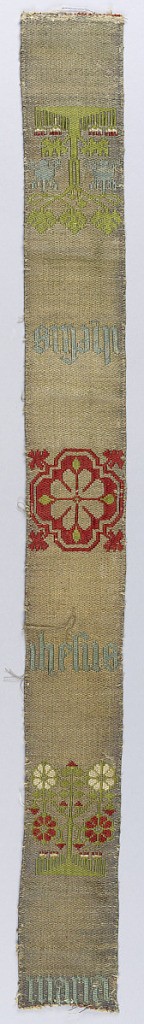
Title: Orphrey band fragment
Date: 15th century
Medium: silk, linen, metallic Technique: complementary weft twill
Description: Rosetees and the word "Ihesus" on a gold background.